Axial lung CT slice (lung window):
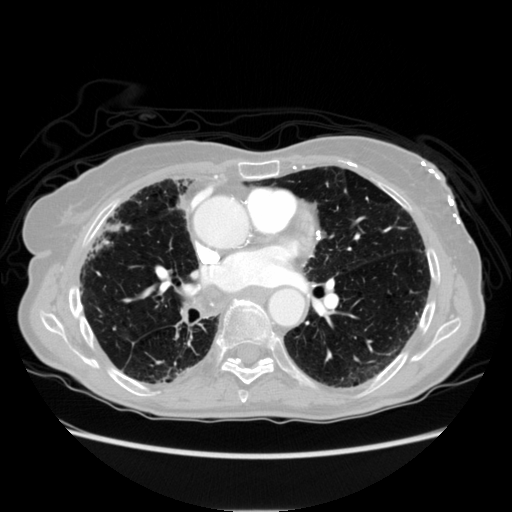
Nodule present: no